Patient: sex M, age 56
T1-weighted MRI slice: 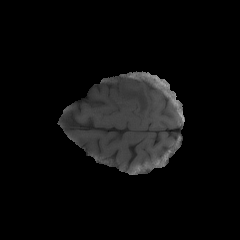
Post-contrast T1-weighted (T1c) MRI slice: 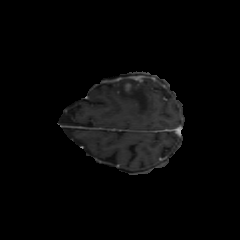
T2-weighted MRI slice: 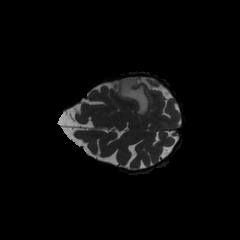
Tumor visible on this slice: yes
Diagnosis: Glioblastoma, IDH-wildtype
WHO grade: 4